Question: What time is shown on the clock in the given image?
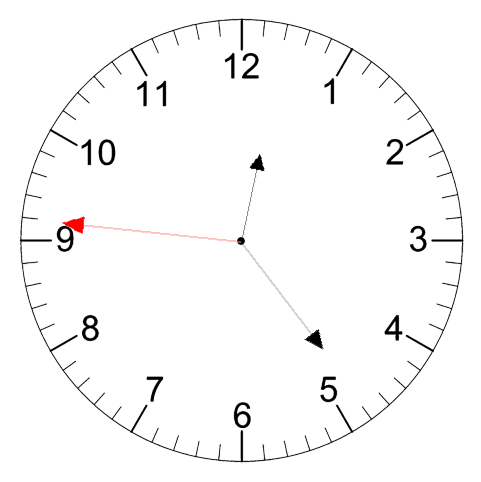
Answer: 12:23:46